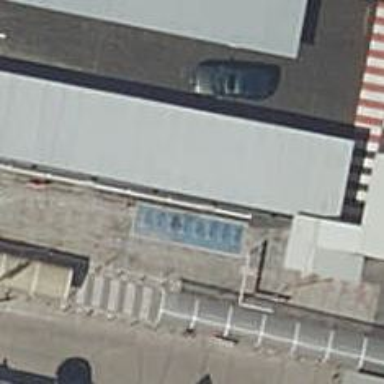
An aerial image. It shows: Bicycle parking area with stands available.